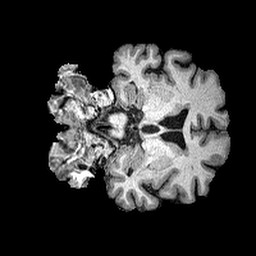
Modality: T1w
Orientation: coronal
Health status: healthy